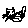
Label: cat